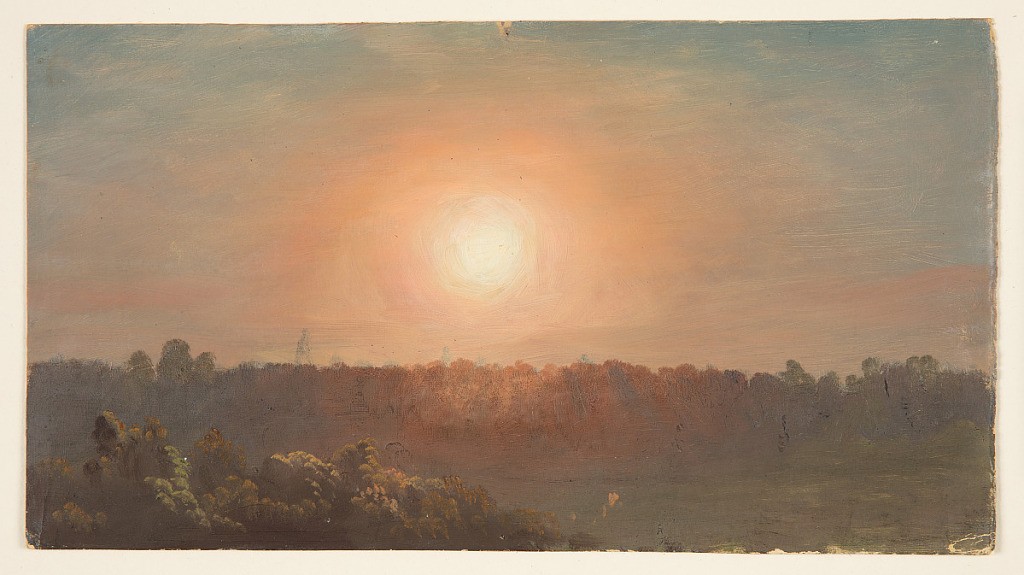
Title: Radiant Sunset
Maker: Frederic Edwin Church, American, 1826–1900
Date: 1865–75
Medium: Brush and oil on tan paperboard
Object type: Drawing
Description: Landscape and atmosphere sketch showing a view of a radiant sunset (or sunrise) over heavily wooded terrain. In the foreground at lower left, a group of treetops catch the warm light of the sun, which is positioned at center above an undulating horizon of trees. It radiates an orange-pink glow from its hot white center that dissipates into the otherwise hazy blue sky. Light, wispy clouds are visible throughout the sky.